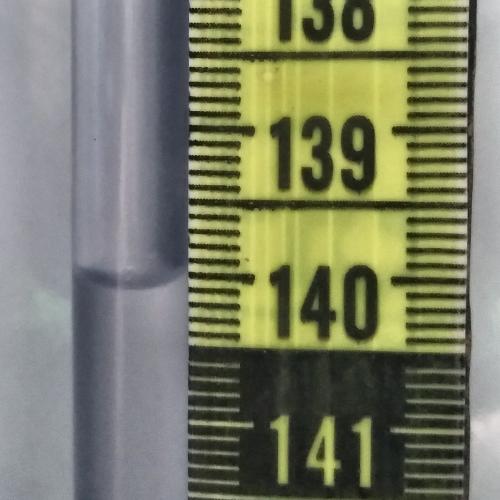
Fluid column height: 140.1 cm